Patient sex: M
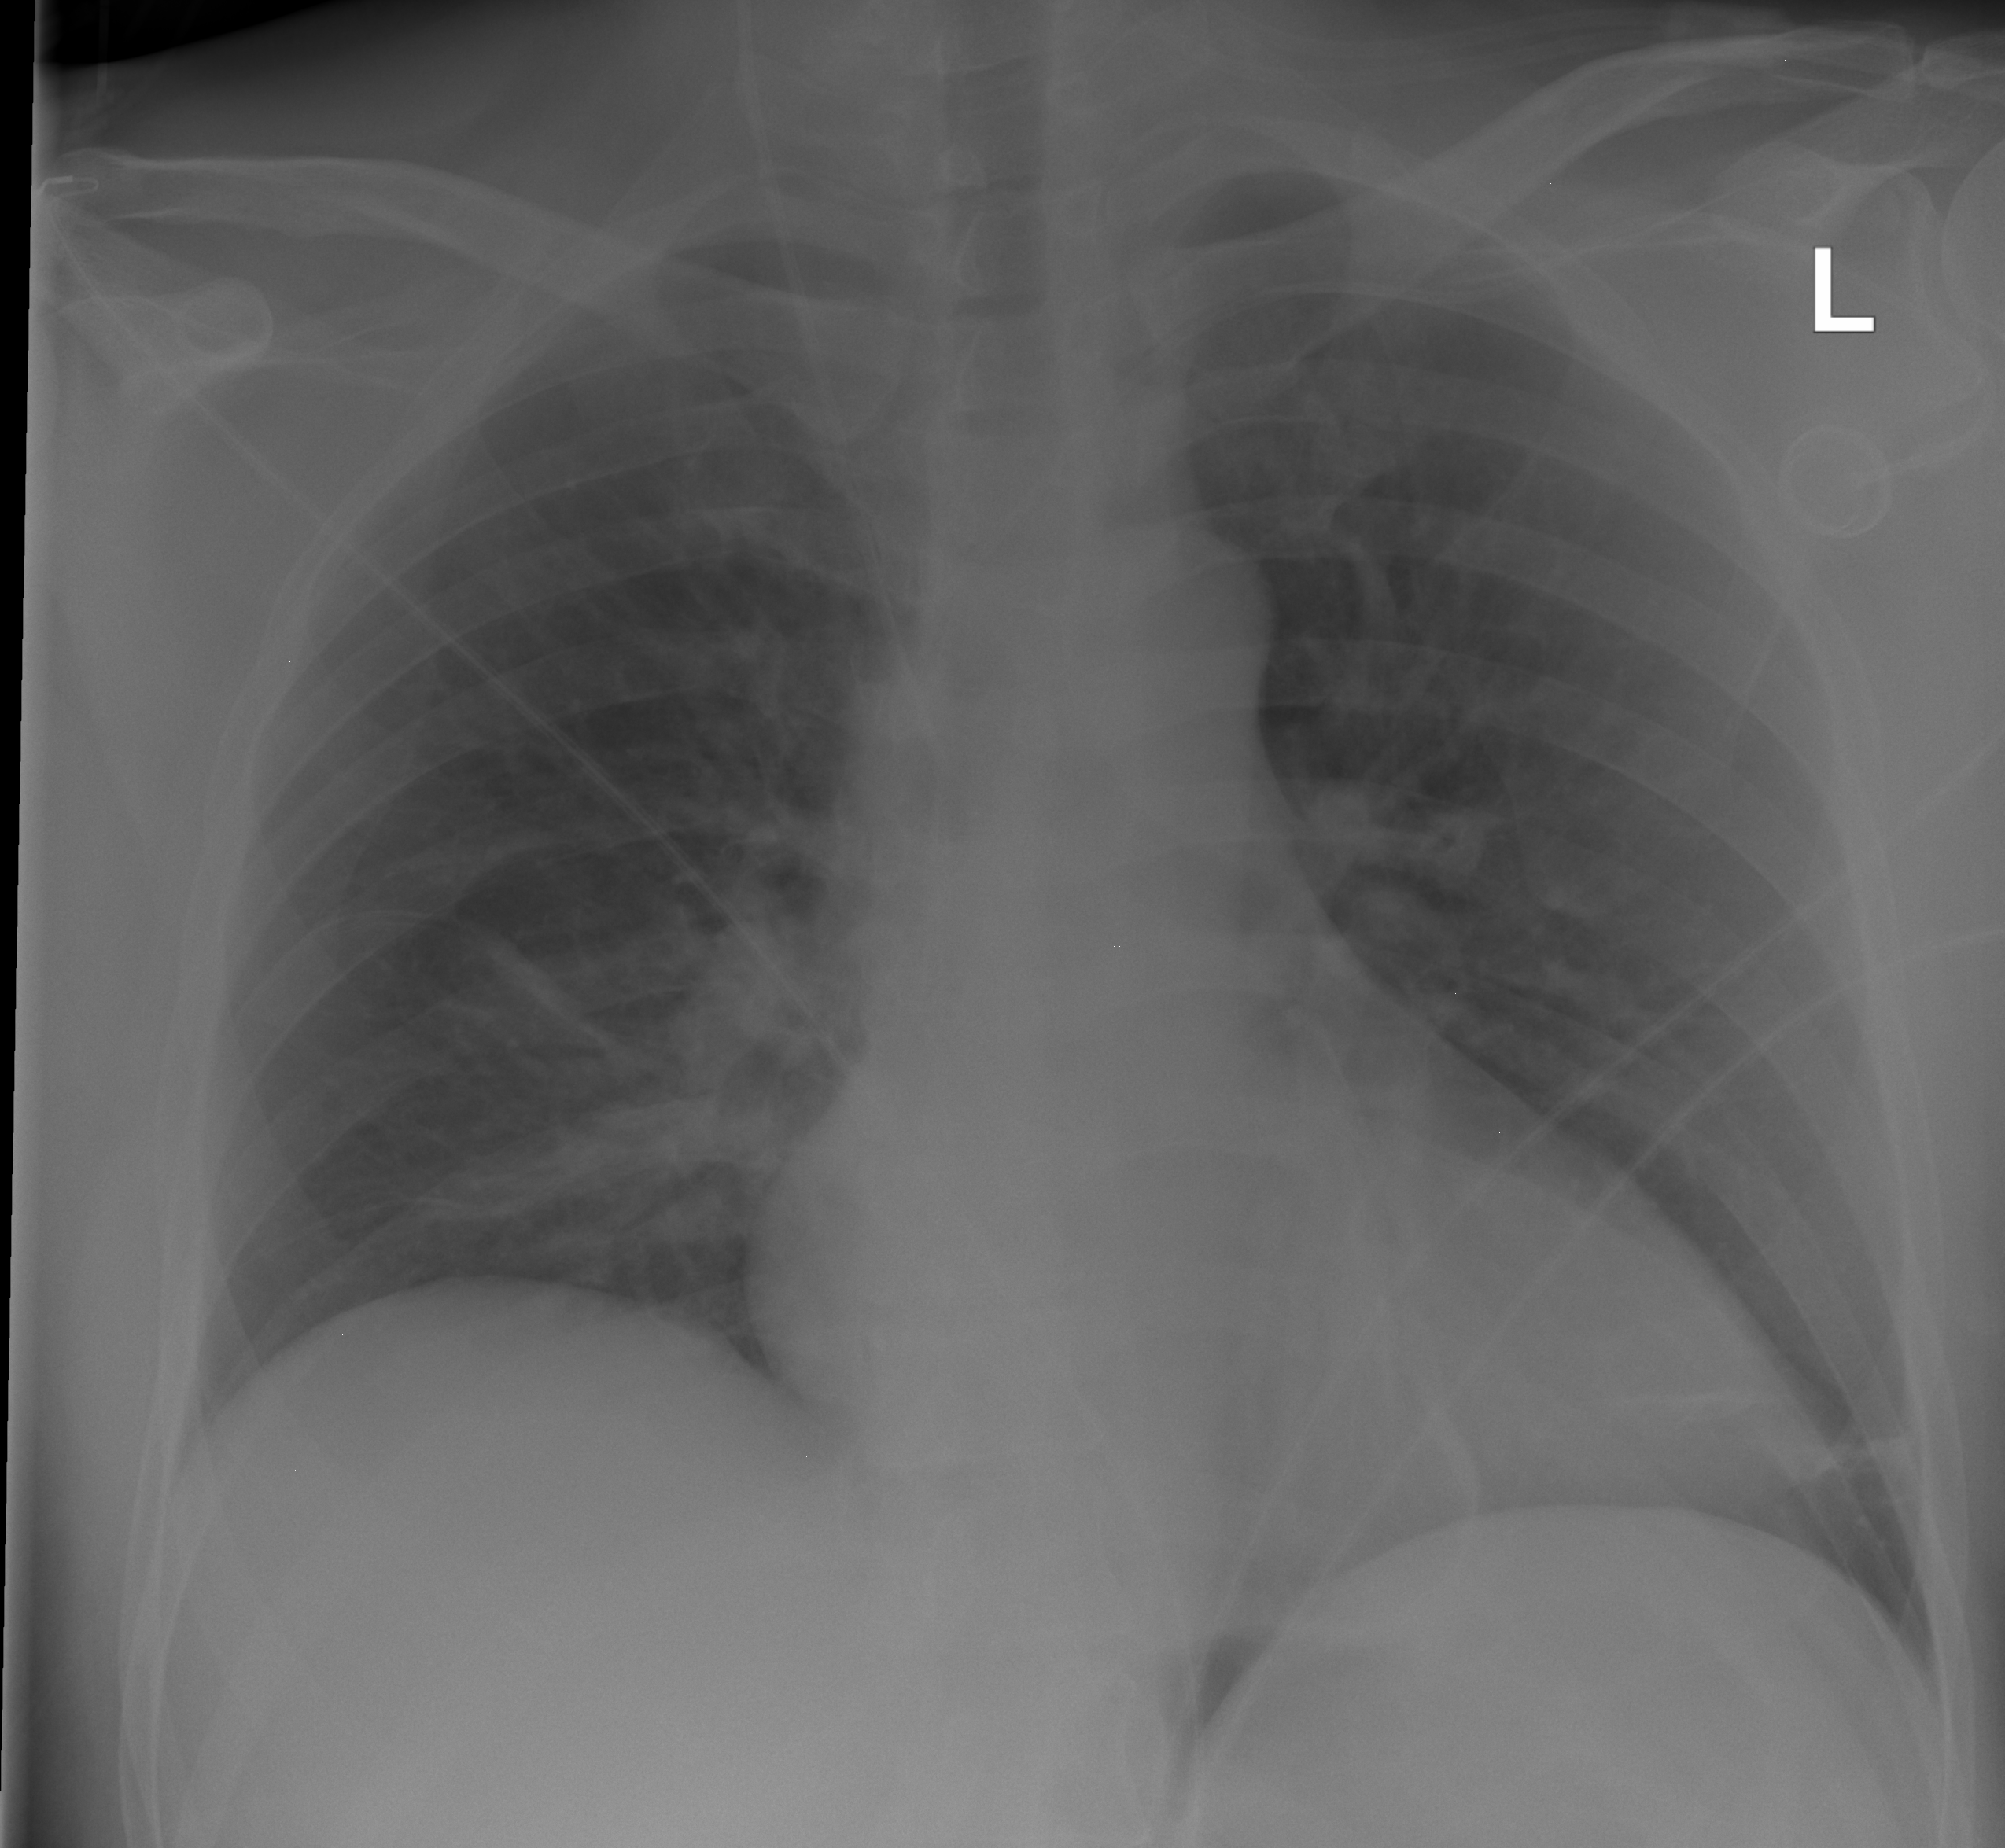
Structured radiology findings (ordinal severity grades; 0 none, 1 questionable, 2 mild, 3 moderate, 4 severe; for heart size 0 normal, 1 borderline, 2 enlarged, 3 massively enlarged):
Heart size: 2
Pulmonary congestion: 0
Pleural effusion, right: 0
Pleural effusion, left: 0
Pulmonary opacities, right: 0
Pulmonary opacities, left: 0
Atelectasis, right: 3
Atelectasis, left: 2